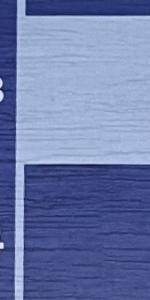
Label: Empty